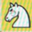
Piece: wN